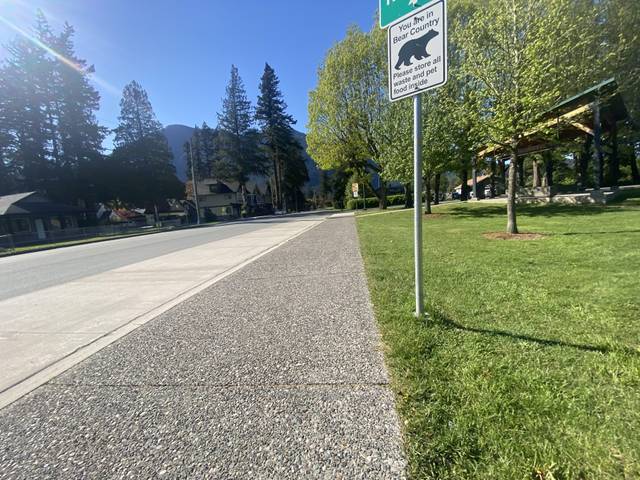
Region: Canada
Coordinates: 49.381, -121.443